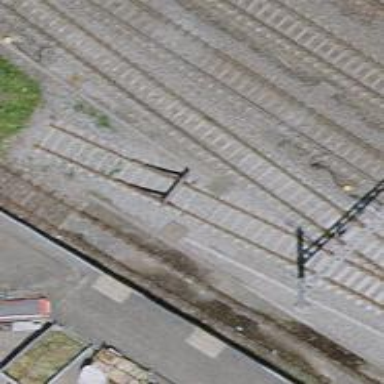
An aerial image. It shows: Railway buffer stop.